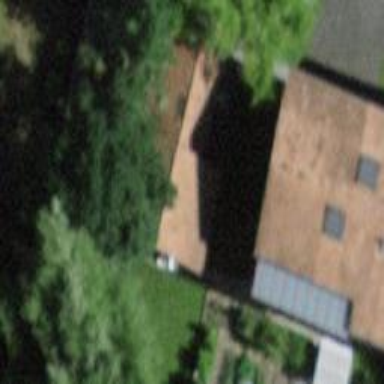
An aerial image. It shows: Shed building.